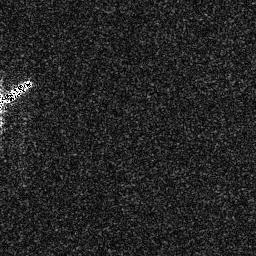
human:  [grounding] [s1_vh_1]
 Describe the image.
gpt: In the satellite image, there is  <ref>1 medium ship </ref> <box>[[0, 30, 13, 42, 0]]</box> located at left.